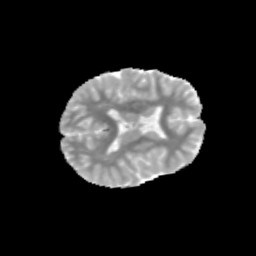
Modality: MD
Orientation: axial
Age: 9
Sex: male
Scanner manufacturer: siemens
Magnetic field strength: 3 T
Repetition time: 3.8 s
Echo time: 0.07 s